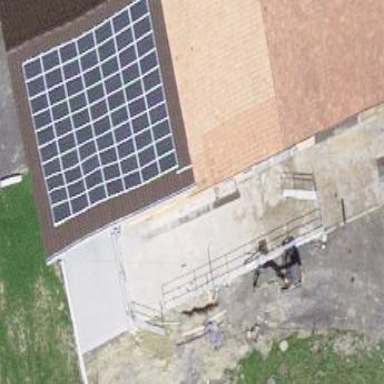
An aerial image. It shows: Solar power generator using photovoltaic panels.